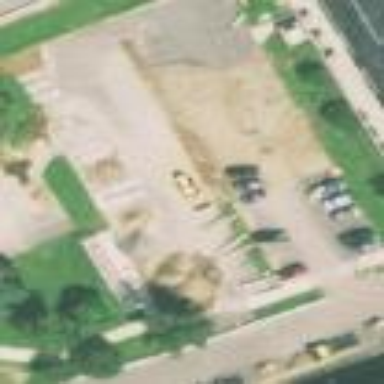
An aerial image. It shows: Retail building.